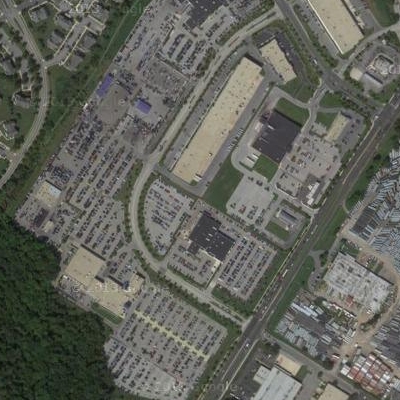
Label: Parking